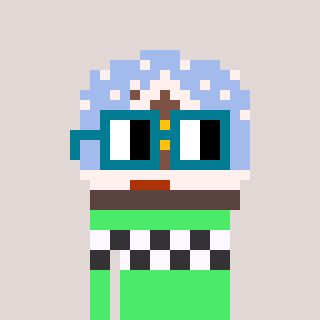
a pixel art character with square dark green glasses, a snow globe-shaped head and a teal-colored body on a warm background